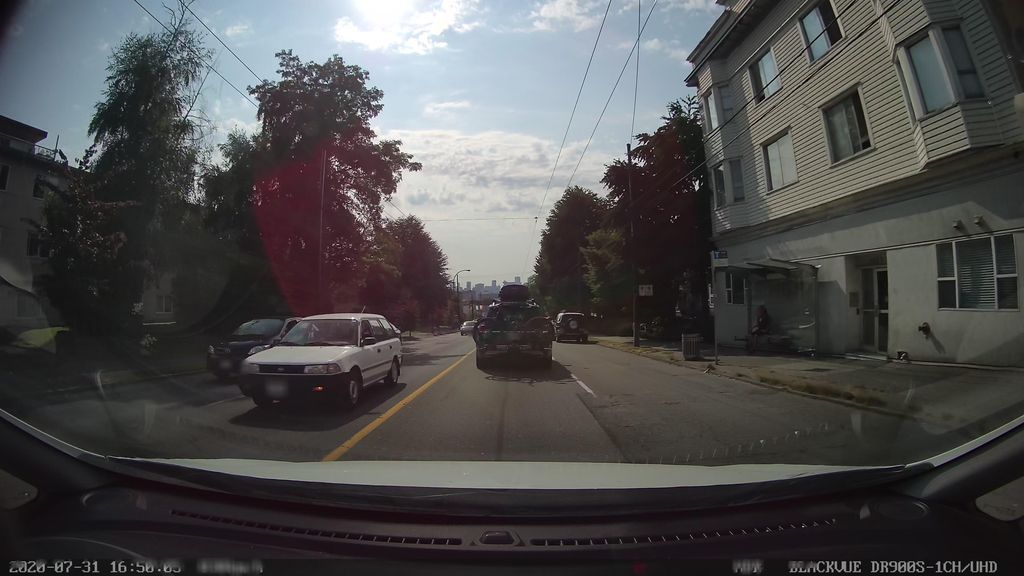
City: vancouver